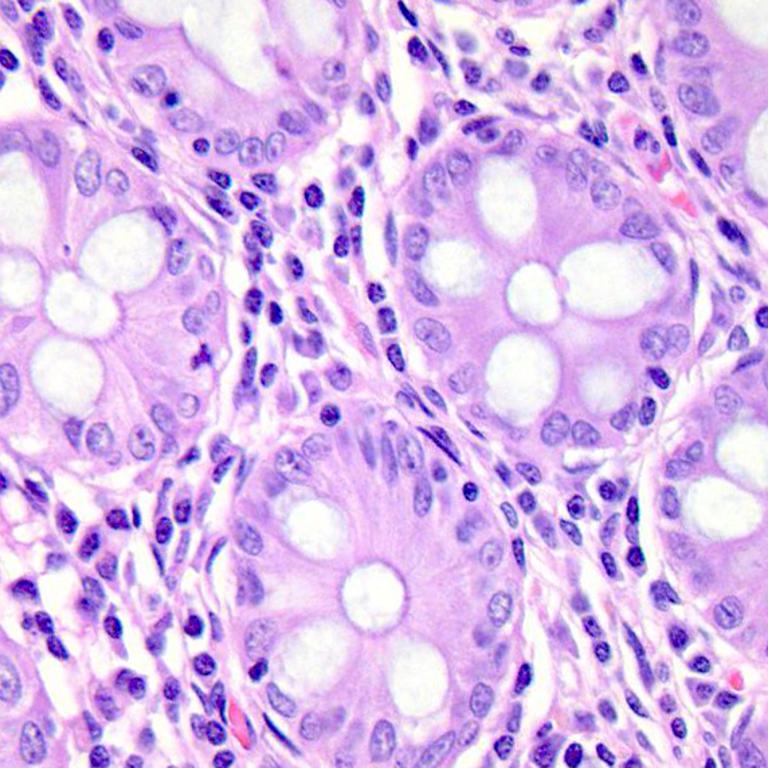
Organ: colon
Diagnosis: benign